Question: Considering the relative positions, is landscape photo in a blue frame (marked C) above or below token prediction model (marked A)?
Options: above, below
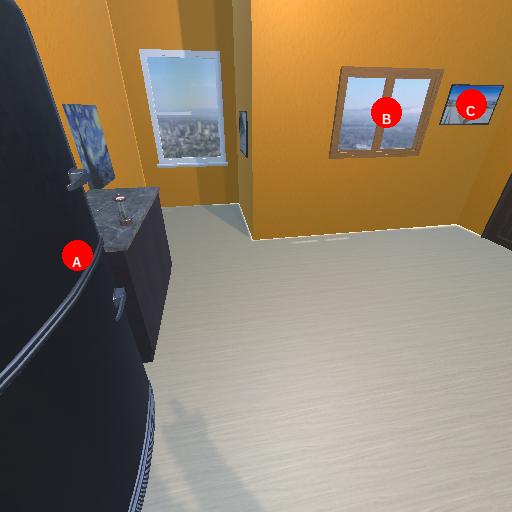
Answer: above